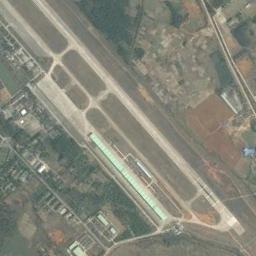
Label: airport